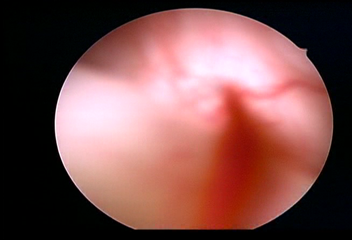
Modality: WLC
Class: Normal mucosa
Bladder cancer association: No